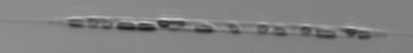
Label: Rhizosolenia